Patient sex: M
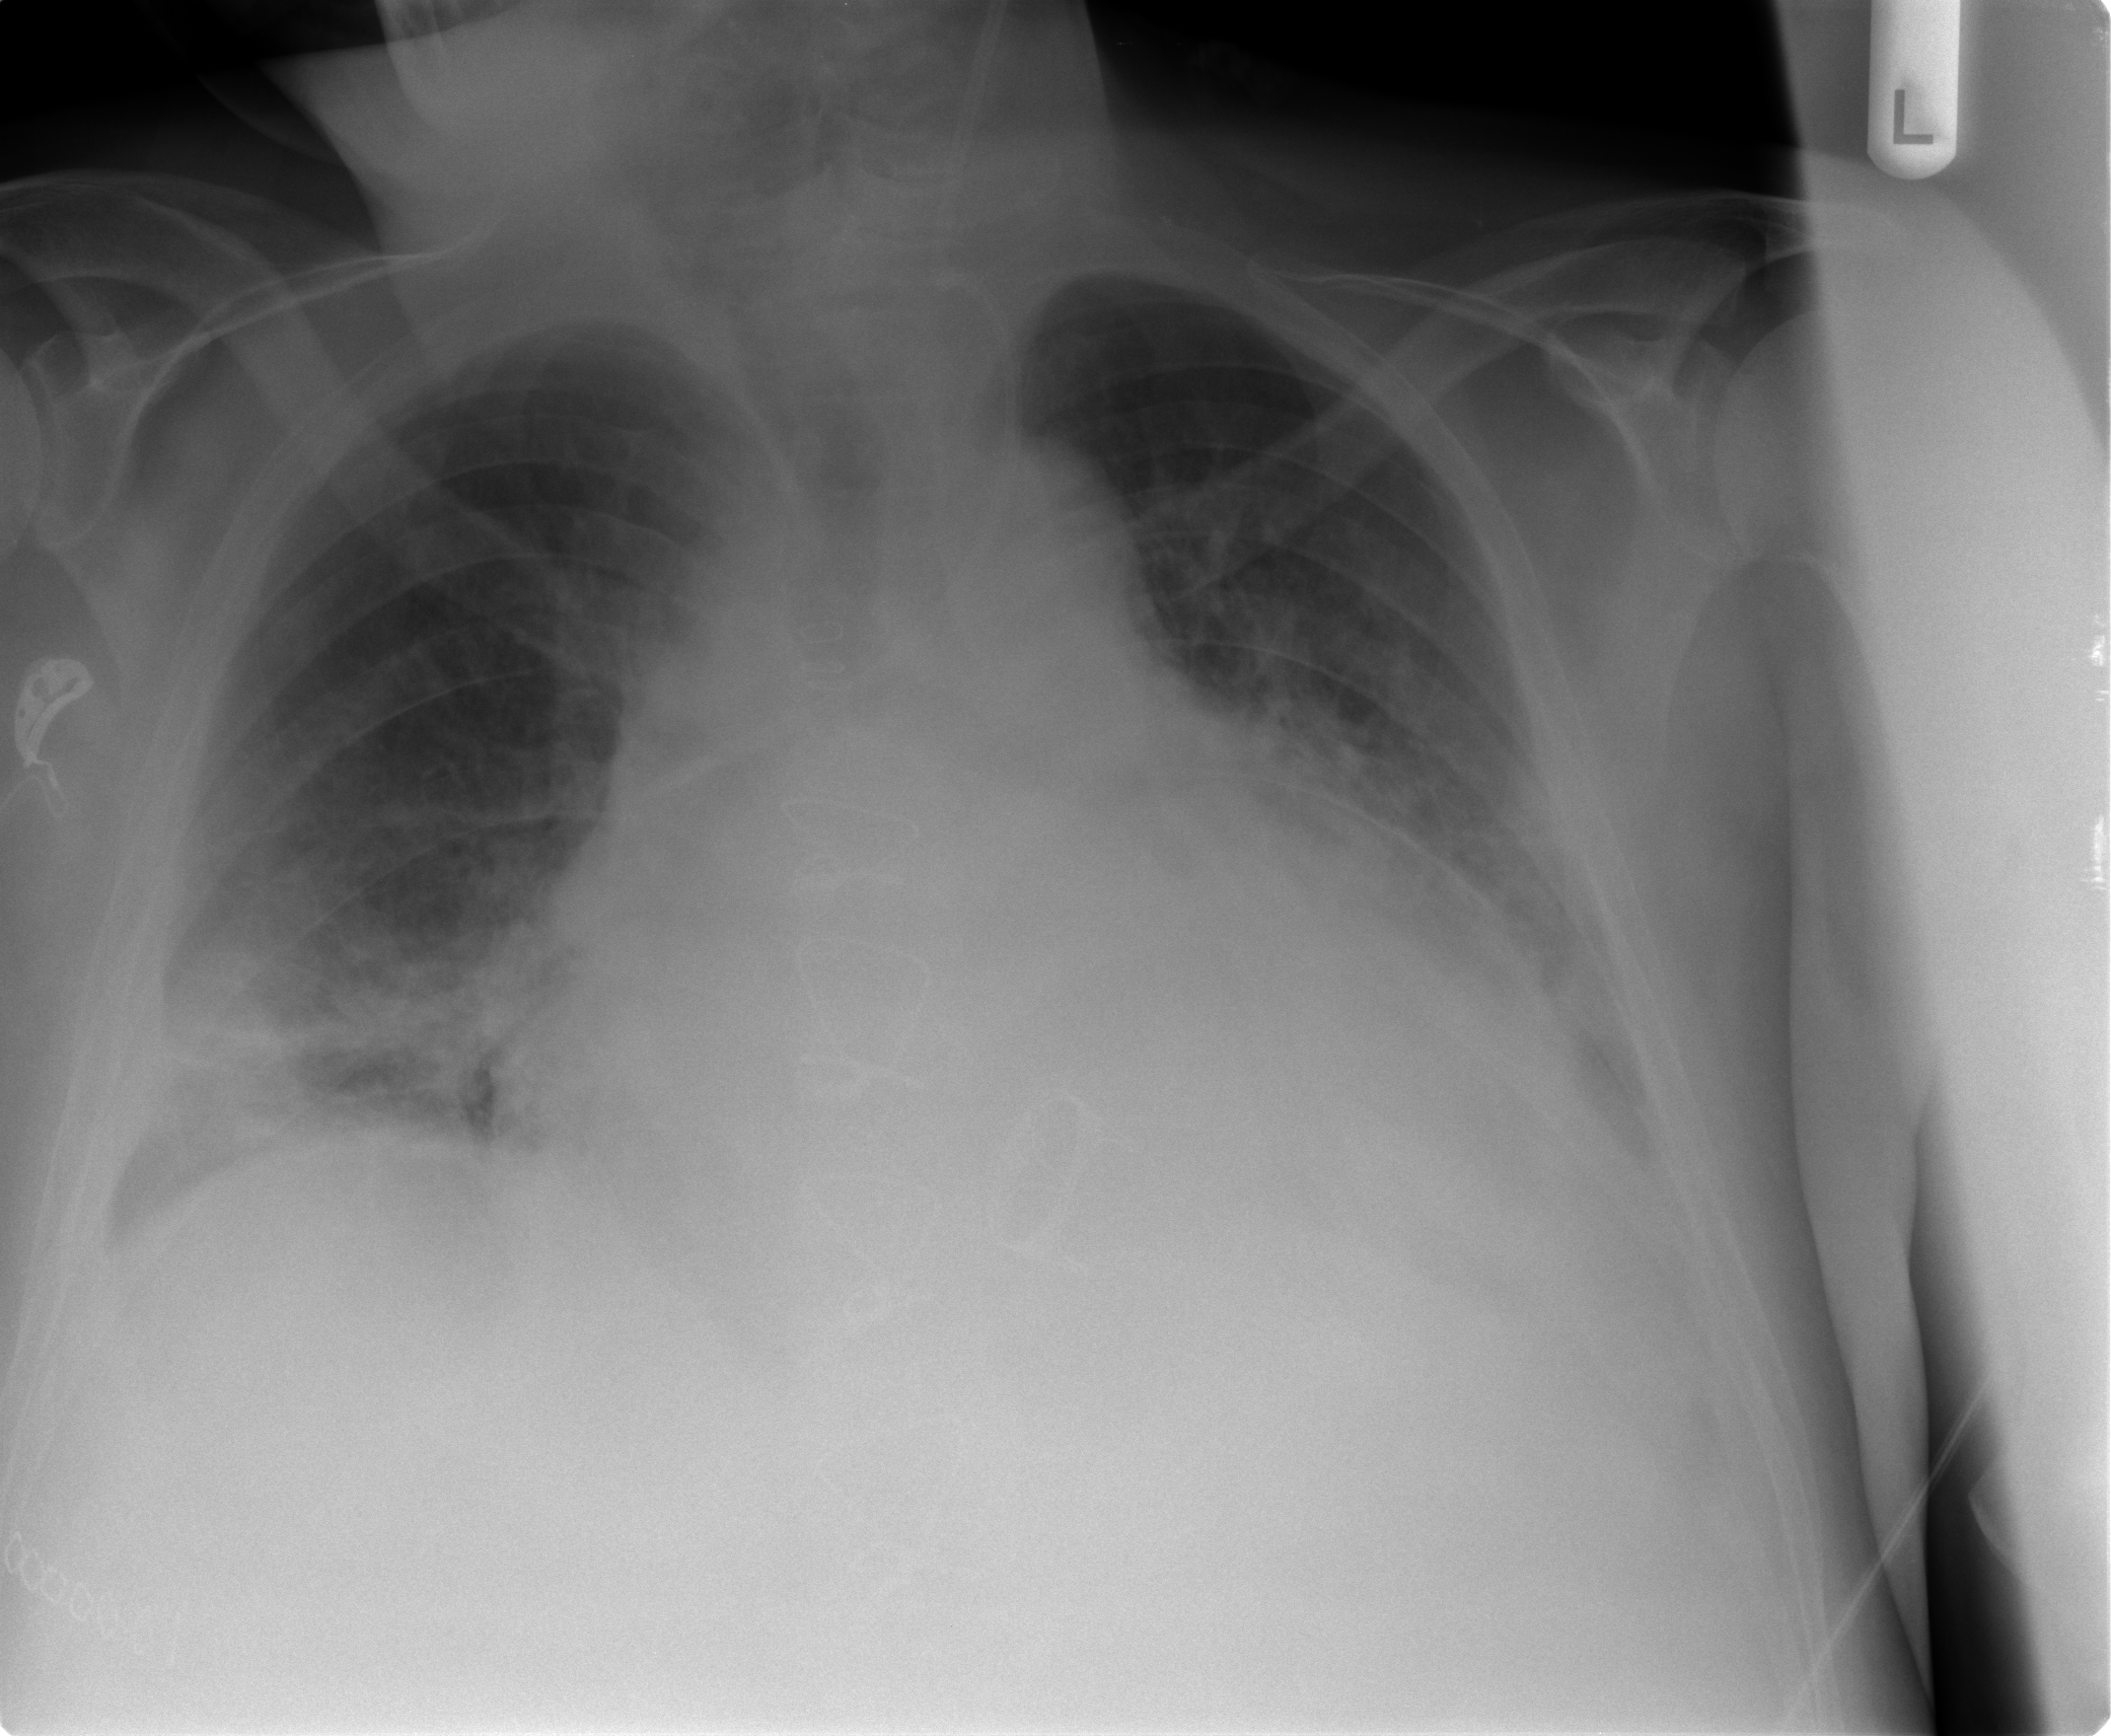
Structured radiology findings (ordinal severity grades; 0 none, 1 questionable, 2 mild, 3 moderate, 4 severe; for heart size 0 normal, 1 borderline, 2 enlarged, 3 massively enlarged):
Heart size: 3
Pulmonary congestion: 3
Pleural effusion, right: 2
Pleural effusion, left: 2
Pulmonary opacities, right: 3
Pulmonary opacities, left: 2
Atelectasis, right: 3
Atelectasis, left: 2